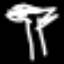
Label: palm tree